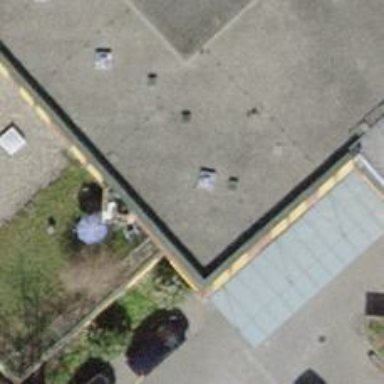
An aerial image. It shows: Kindergarten.